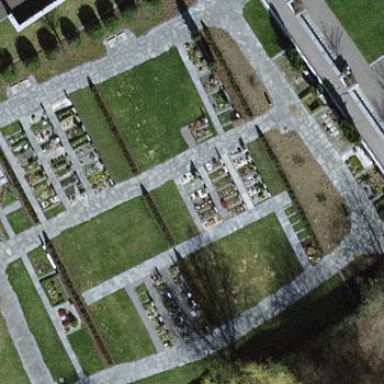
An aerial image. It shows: Cemetery.